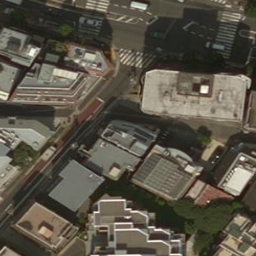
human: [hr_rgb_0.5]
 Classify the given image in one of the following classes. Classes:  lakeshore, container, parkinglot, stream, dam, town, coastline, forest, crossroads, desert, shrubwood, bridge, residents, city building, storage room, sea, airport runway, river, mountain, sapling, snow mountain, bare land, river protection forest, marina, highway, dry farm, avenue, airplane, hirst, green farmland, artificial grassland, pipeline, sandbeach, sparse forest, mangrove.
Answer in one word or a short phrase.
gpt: city building